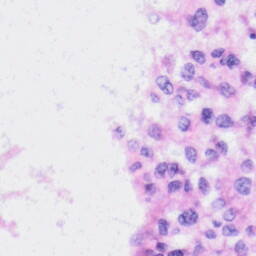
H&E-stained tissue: Liver